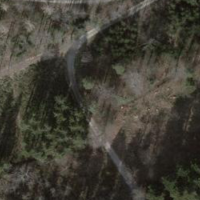
EUNIS habitat code: 43
Species observed at this site:
Prunella vulgaris
Aegopodium podagraria
Daucus carota